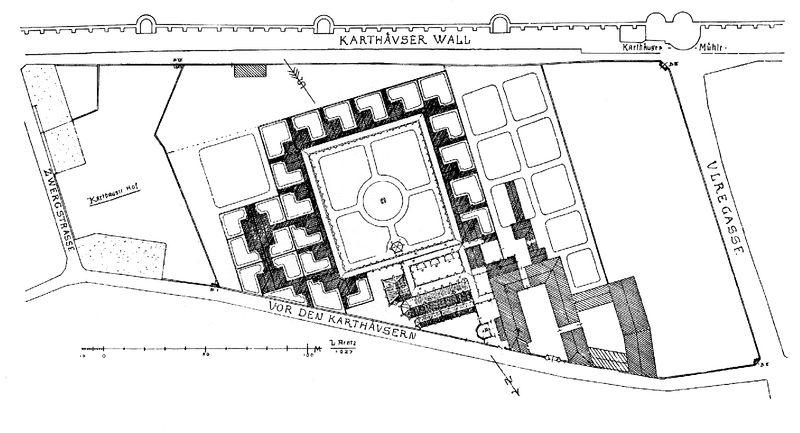
Titel: Kartäuserkirche St. Barbara in Köln
Standort: Köln (EU - D - NRW)
Schlagwörter: weiß, stadt, fenster, grau, schwarz, skizze, straße, zeichnung, gebäude, park, wiese, alt, häuser, kirche, brunnen, garten, süden, dorf, mauer, hof, querformat, straßen, kloster, schwarzweiß, beschriftung, entwurf, stift, karte, stadtmauer, plan, abtei, bezeichnung, grundriss, kreuzgang, massstab, massangabe, bauplan, wall, zellen, stadtplan, karthäuser, zwergstraße, ulregasse, vor den karthäusern, damenstift